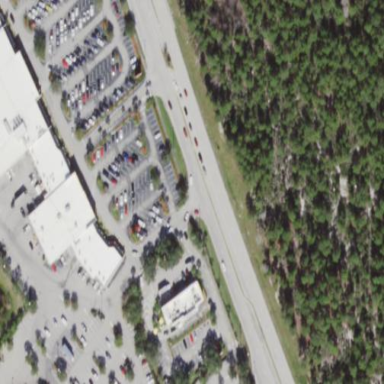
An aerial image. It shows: Retail area.